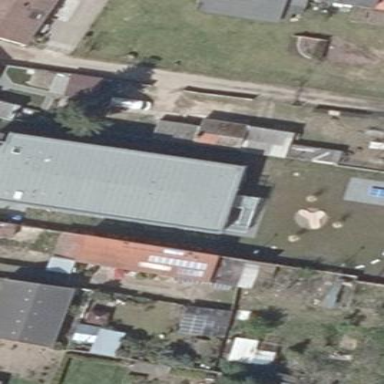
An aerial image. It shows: School building.